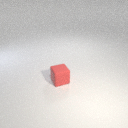
small red rubber cube